Field crop: maize
Growth stage: 2
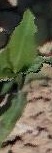
Species: maize